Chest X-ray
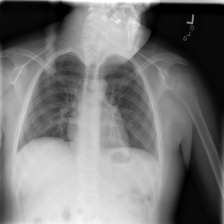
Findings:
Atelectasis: negative
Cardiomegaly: negative
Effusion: negative
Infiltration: negative
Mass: negative
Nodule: negative
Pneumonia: negative
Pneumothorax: negative
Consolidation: negative
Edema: negative
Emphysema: negative
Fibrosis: negative
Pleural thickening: negative
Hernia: negative